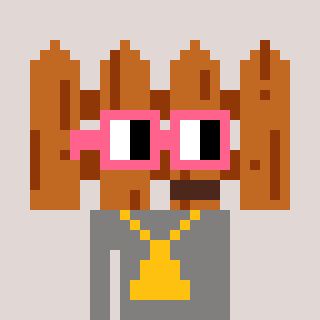
a pixel art character with square pink glasses, a fence-shaped head and a bluegrey-colored body on a warm background